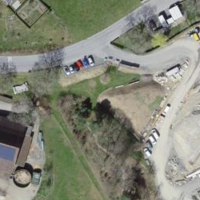
EUNIS habitat code: 24
Species observed at this site:
Fagus sylvatica